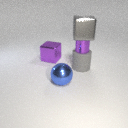
large purple metal cube to the left of large gray rubber cylinder